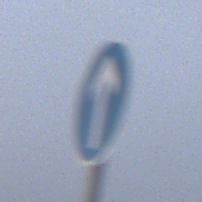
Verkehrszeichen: VorgeschriebeneFahrtrichtungGeradeaus
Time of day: SunriseSunset
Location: Outdoor (Nature)
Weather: Overcast
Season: NotSpecified
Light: Natural